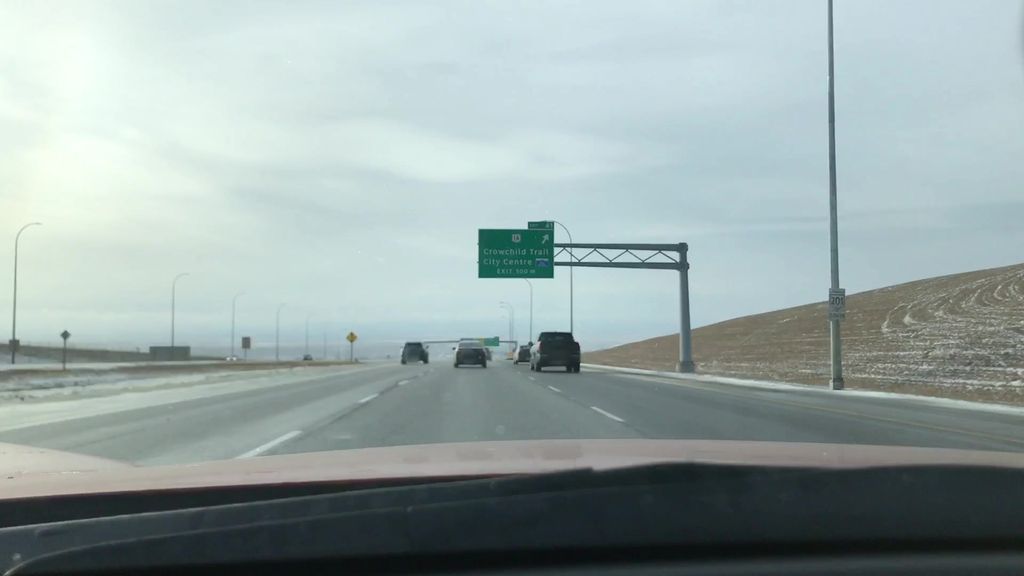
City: calgary